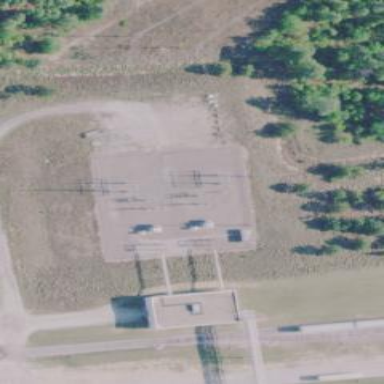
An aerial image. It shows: Industrial substation surrounded by fence.